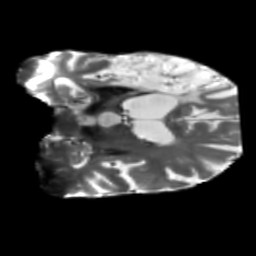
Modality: T2w
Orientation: coronal
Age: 71
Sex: male
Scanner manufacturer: siemens
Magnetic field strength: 3 T
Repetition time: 5.25 s
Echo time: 0.08 s